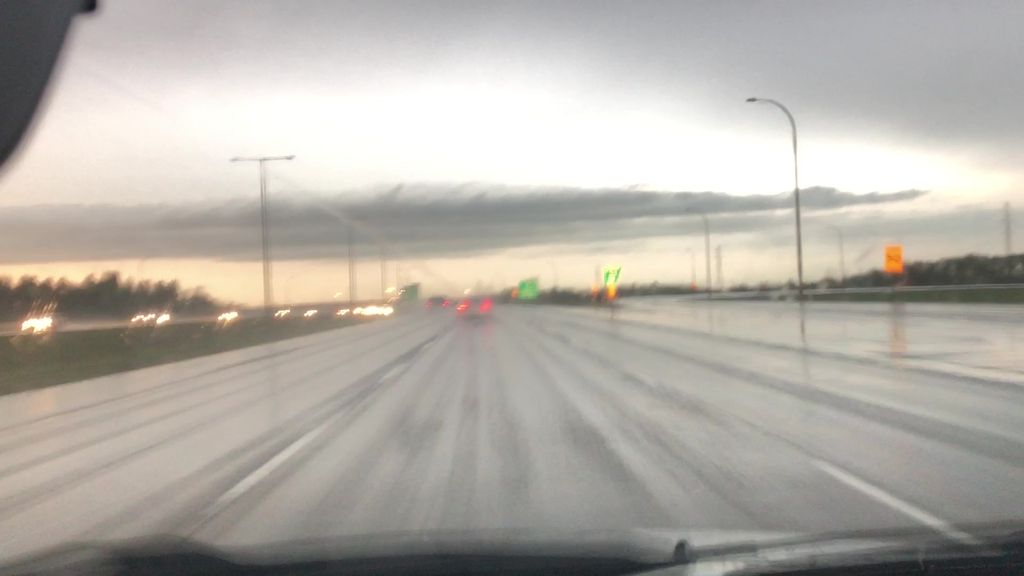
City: edmonton